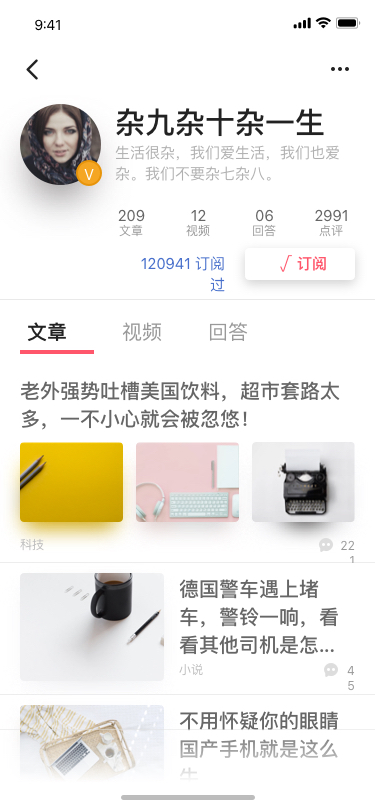
Text in this UI design:
文章
视频
回答
老外强势吐槽美国饮料，超市套路太多，一不小心就会被忽悠！
221
科技
德国警车遇上堵车，警铃一响，看看其他司机是怎...
小说
45
不用怀疑你的眼睛 国产手机就是这么牛
VIDEO
45
V
杂九杂十杂一生
生活很杂，我们爱生活，我们也爱杂。我们不要杂七杂八。
209
文章
12
视频
06
回答
2991
点评
120941 订阅过
 √  订阅
Say something…